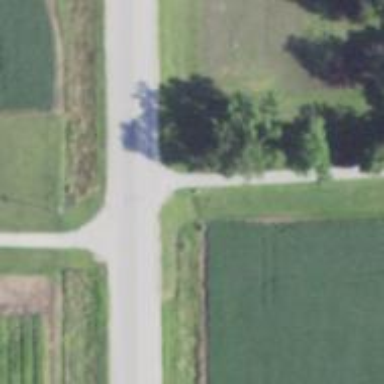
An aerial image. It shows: Asphalt road classified as primary highway.